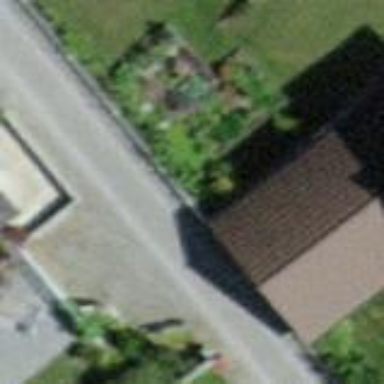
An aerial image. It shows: Garage building.